Question: I need some suggestions in the database design schema I've created below... I am not sure that it's correct.. in terms of relationship. Especially the USER - USER_RESERVATION - RESERVATION.
What I am trying to say is that a USER can have many RESERVATION, but then the same RESERVATION can belong to many different USERS... am I representing it correctly?

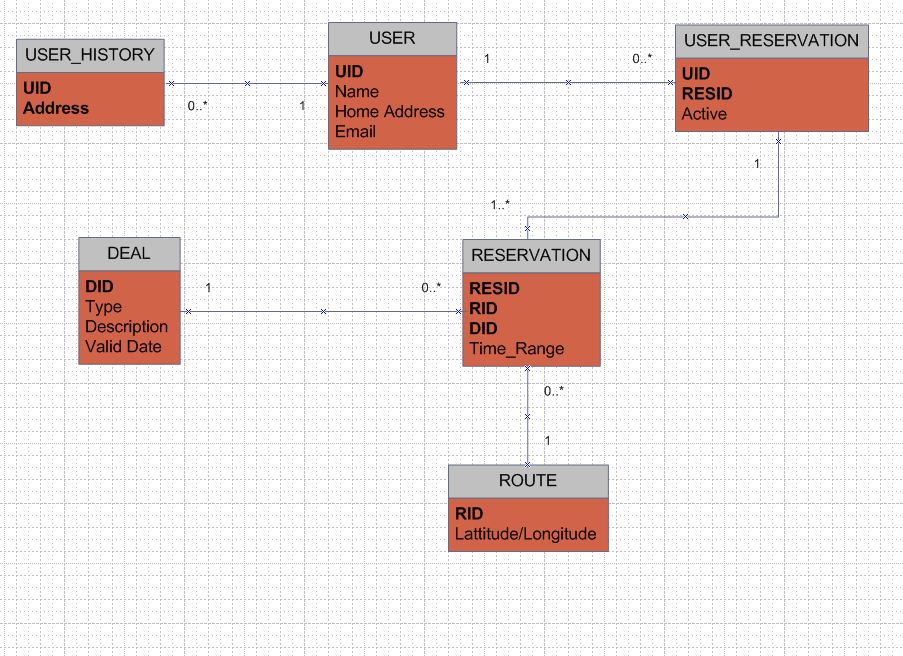
Answer: If a user can have many reservations and each reservation can be for many users, you are correct to have a USER_RESERVATION table to do the many-to-many mapping.
Off the top of my head, though, it seems odd that a reservation would belong to multiple users. I would tend to think that each user would have a separate reservation in the system and that there would be some concept of linked reservations. So if a family of four wants to take a flight, Mom, Dad, and each kid would have a separate reservation with a separate ticket but all four reservations would be linked together in the system for certain operations like checking in. Separate reservations, though, would tend to simplify rebooking tasks if, say, Mom needed to move her flight back a day or if the family needed to be rebooked on two separate flights because their flight was cancelled.